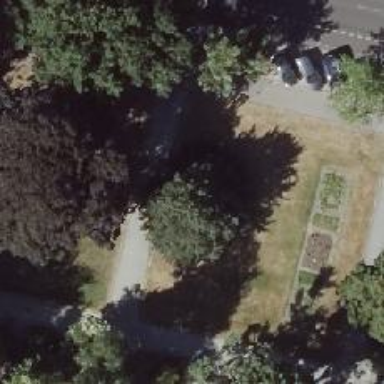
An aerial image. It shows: Evergreen needle-leaved tree.